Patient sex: F
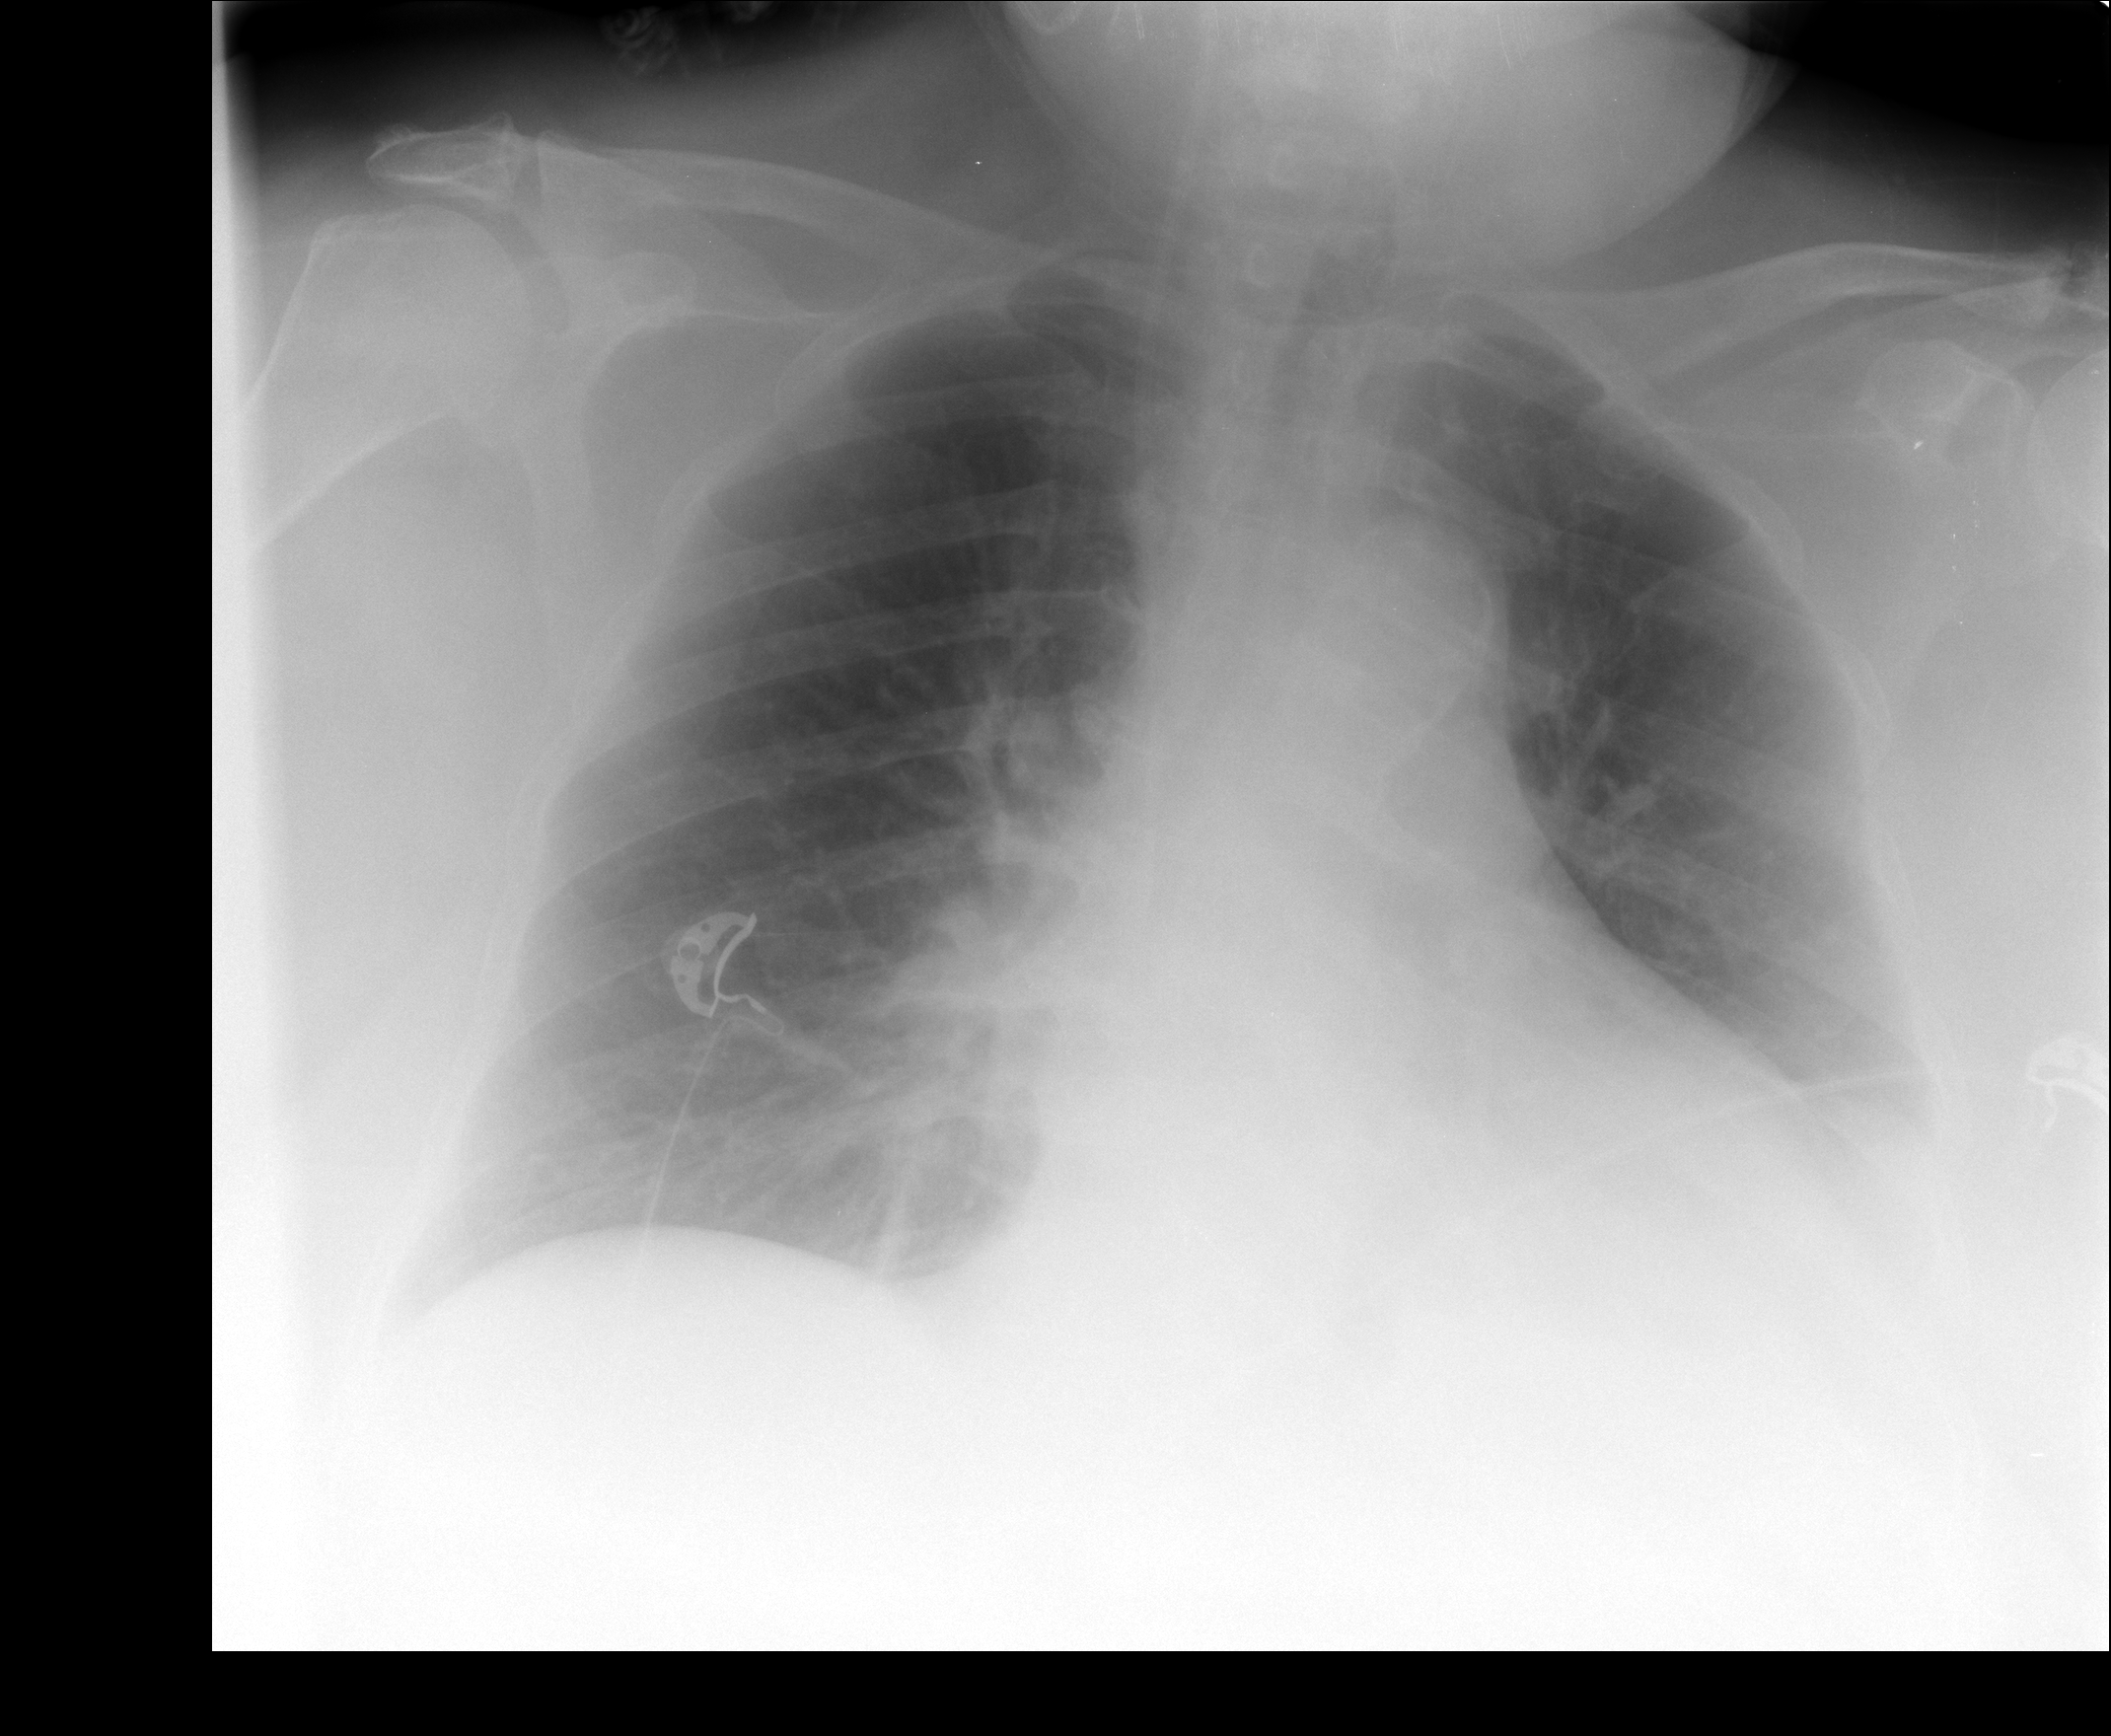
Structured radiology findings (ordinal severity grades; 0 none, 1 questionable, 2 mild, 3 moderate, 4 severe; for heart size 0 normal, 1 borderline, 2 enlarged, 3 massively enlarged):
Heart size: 2
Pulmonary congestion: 2
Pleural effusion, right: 1
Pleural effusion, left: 2
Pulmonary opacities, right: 0
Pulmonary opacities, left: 1
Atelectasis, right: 1
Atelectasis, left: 2